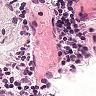
Metastatic tissue present: no